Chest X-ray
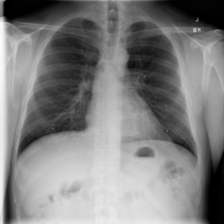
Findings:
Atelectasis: negative
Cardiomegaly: negative
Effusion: negative
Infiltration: negative
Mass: negative
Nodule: negative
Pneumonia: negative
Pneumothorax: negative
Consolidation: negative
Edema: negative
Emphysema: negative
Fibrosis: negative
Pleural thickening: negative
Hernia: negative